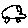
Label: car